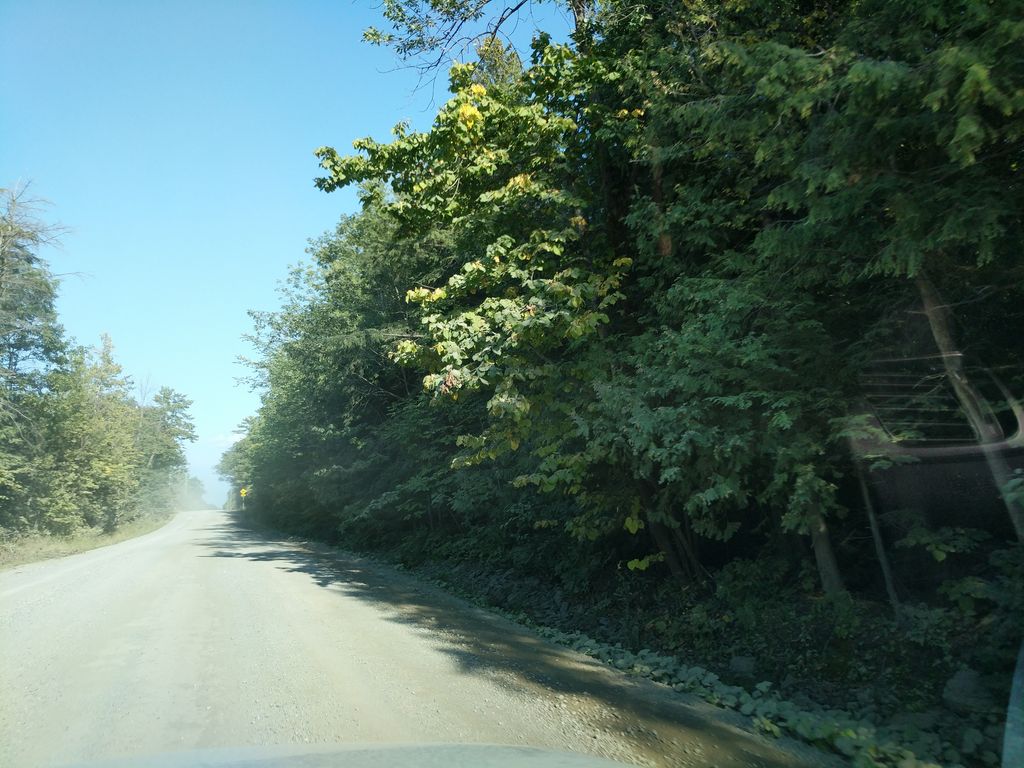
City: ottawa-gatineau